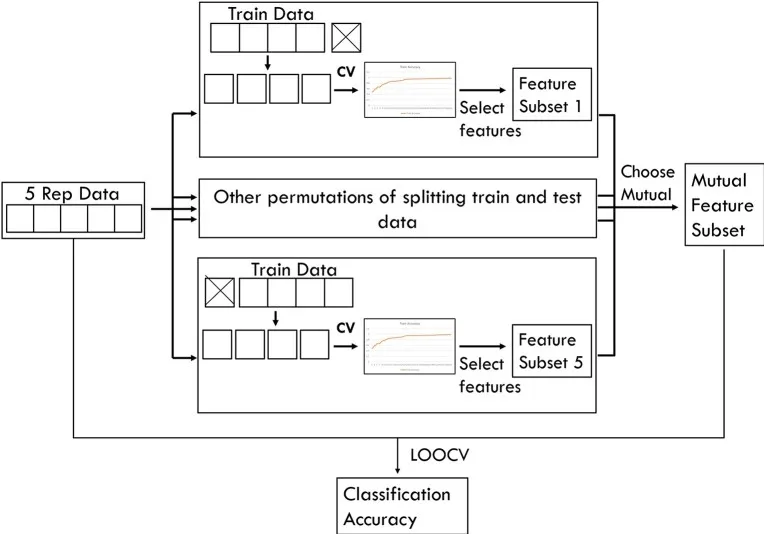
Feature selection process used in this study.
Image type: chart (chart)